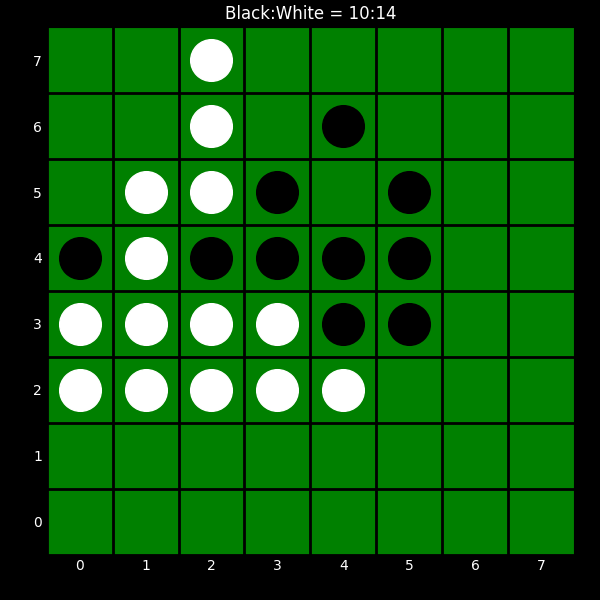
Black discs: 10
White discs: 14